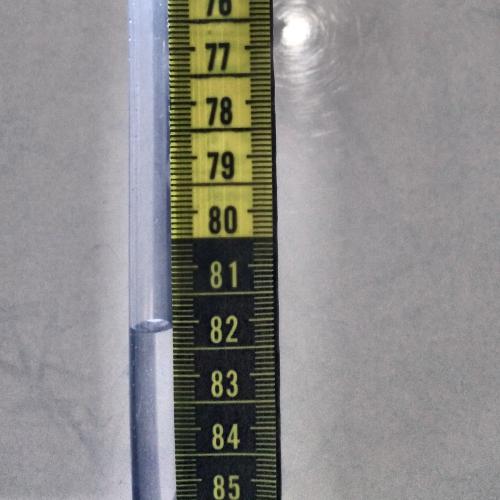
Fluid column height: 82.2 cm